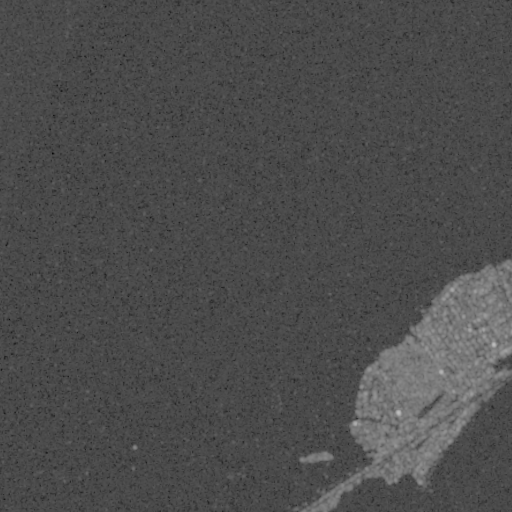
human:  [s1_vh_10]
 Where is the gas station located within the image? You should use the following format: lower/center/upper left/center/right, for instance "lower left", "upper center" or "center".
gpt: The gas station is located in the lower right of the image.
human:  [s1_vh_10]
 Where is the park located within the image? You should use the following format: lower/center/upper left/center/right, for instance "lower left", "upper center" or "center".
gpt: The park is located in the lower right of the image.
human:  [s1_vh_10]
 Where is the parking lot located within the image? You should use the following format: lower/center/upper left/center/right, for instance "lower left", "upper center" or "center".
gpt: The parking lot is located in the lower right of the image.
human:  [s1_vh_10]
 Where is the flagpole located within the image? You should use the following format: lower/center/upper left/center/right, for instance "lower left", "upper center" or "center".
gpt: The flagpole is located in the lower right of the image.
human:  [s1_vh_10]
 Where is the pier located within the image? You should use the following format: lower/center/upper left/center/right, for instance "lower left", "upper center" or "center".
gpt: The pier is located in the lower right of the image.
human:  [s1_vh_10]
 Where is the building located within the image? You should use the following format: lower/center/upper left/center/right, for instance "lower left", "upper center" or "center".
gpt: The building is located in the lower right of the image.
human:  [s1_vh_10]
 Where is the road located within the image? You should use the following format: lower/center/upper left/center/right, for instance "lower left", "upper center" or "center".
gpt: There is no road in the image.

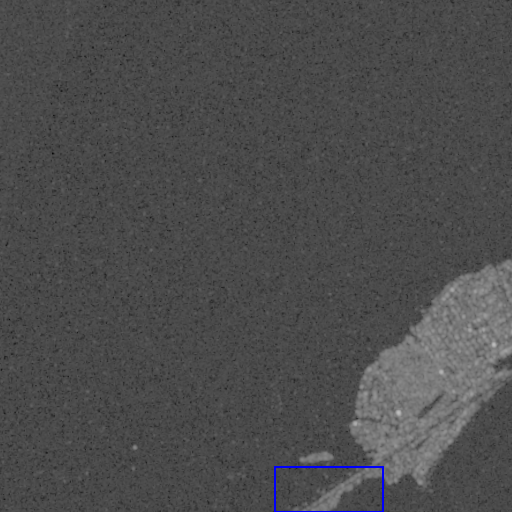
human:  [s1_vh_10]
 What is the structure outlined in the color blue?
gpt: The structure outlined in blue is a park.
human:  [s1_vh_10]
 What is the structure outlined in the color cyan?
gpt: There is no cyan outline.